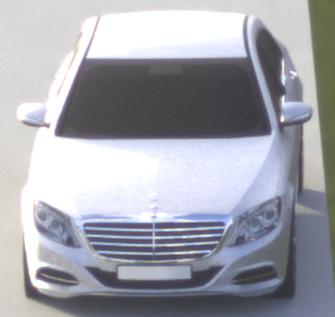
Make: Mercedes-Benz
Model: S 400 HYBRID
Detailed model: S-Class (222) Limousine
Model produced from: 2013/05
Model produced until: 2015/04
Doors: 4
Color: white
Road condition: dry road
Daytime: morning or afternoon
Contrast: medium contrast